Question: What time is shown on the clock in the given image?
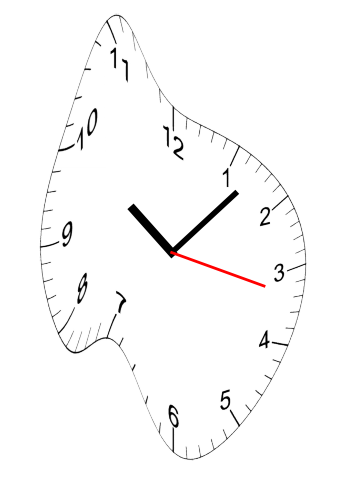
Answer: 10:07:17